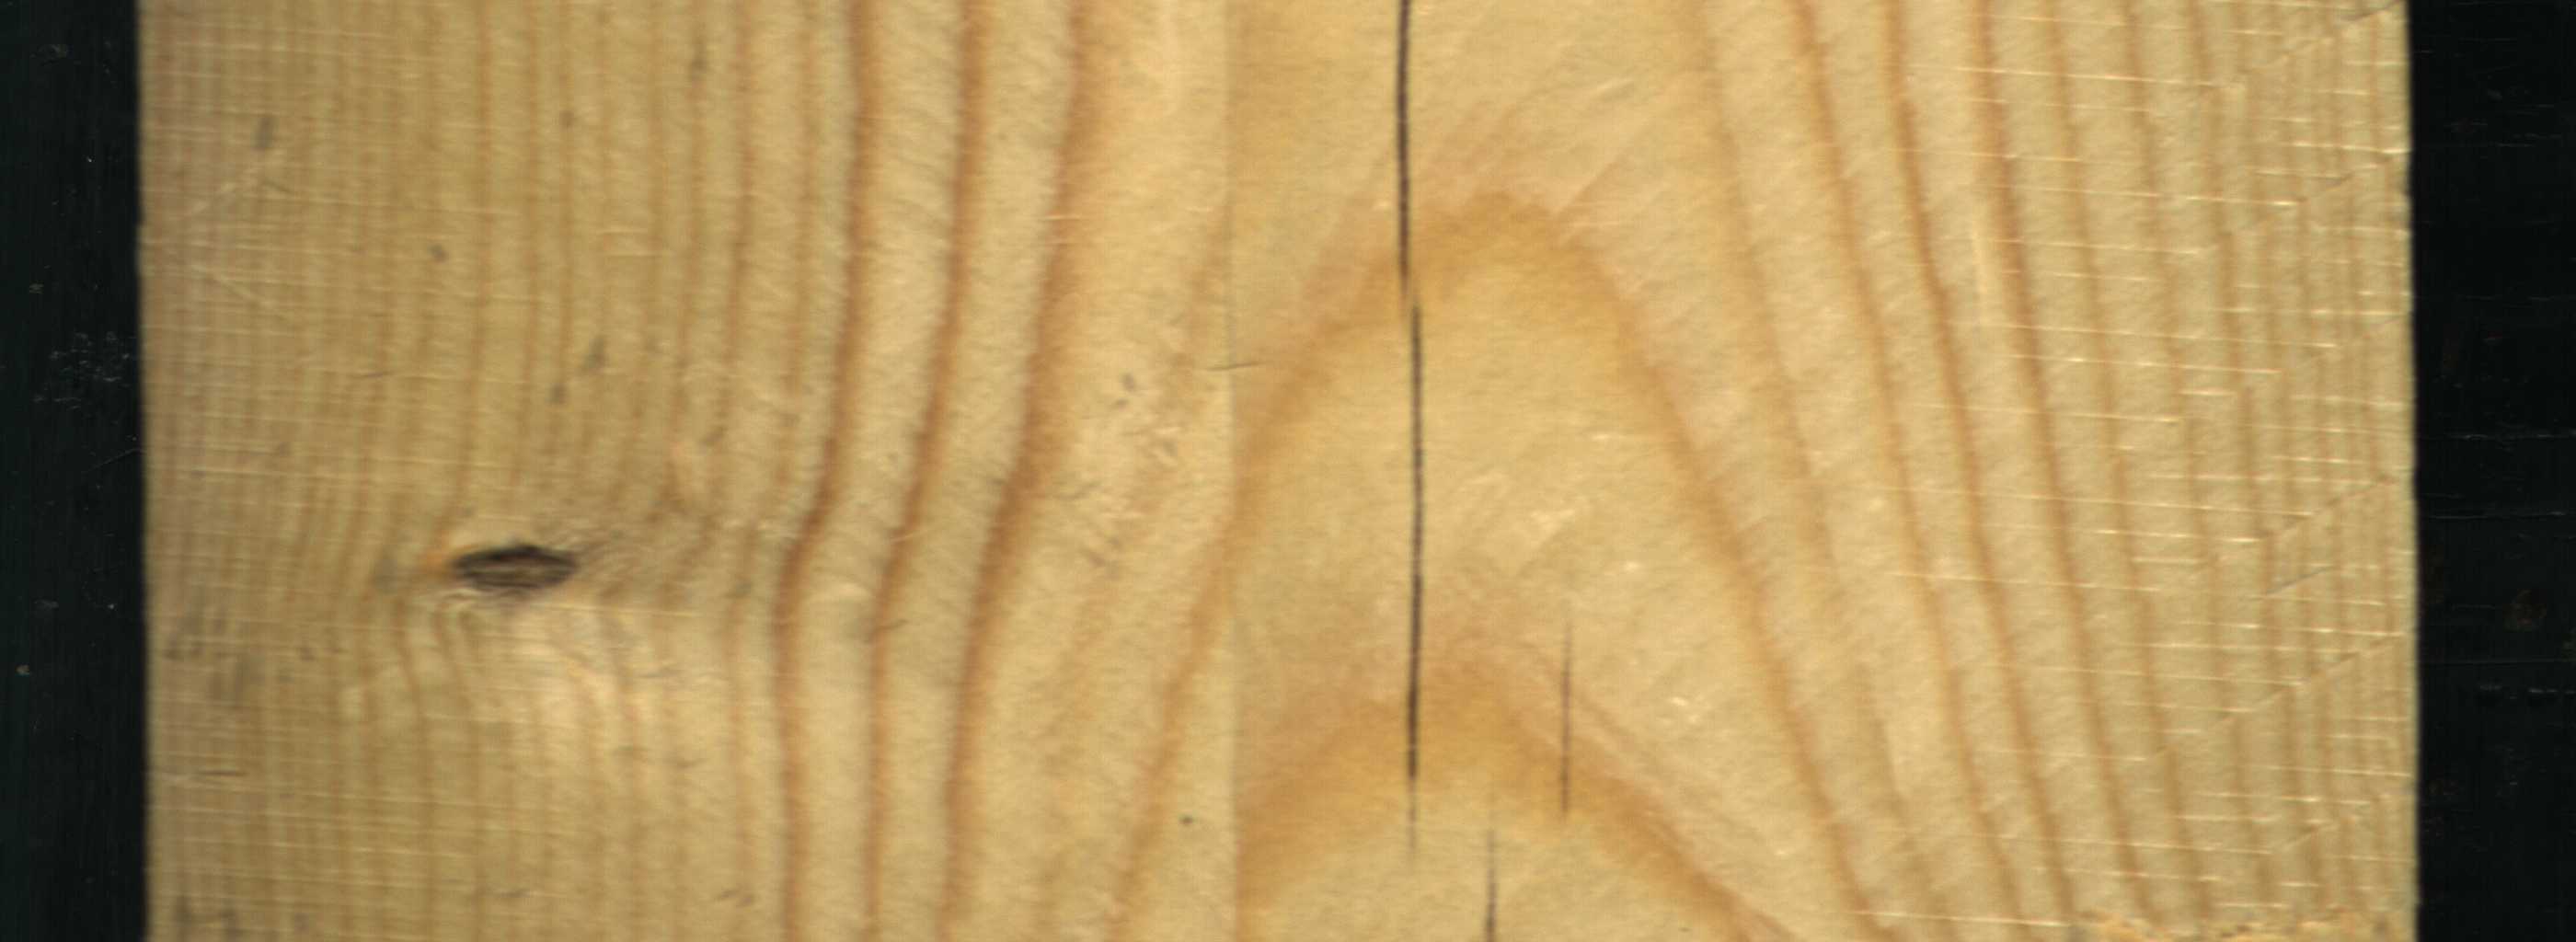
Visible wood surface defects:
Crack
Crack
Crack
Dead_Knot